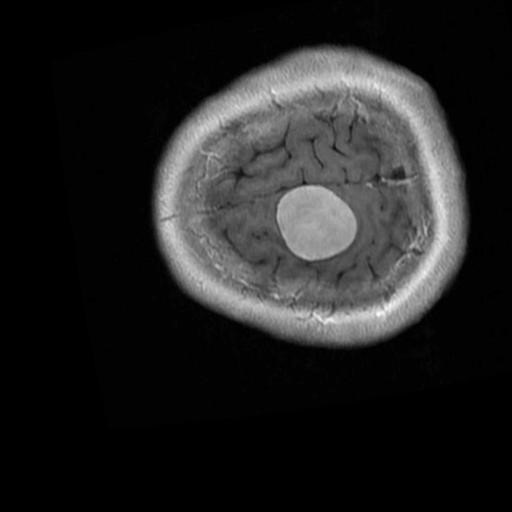
Label: brain_menin